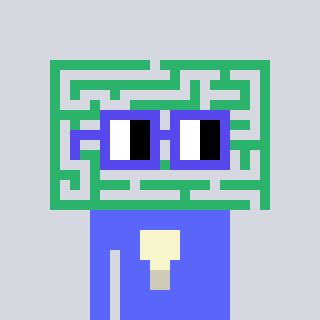
a pixel art character with square blue glasses, a maze-shaped head and a purple-colored body on a cool background